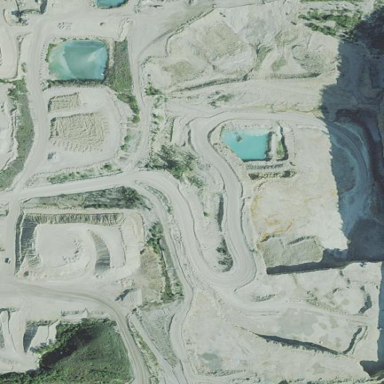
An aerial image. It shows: Quarry area that is man-made.